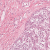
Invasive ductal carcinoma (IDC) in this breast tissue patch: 0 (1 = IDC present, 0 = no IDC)